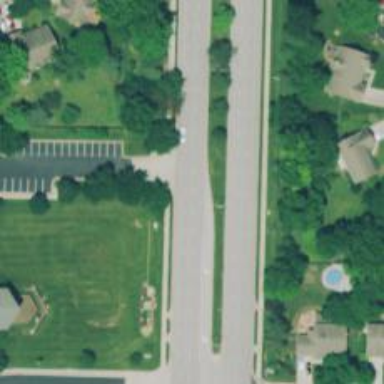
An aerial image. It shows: Dash road marking.